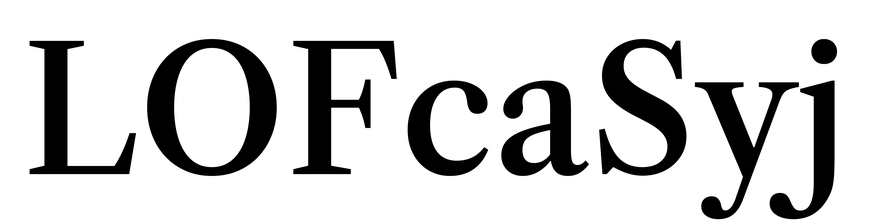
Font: LibreCaslonText_Medium